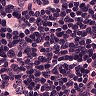
Metastatic tissue present: yes